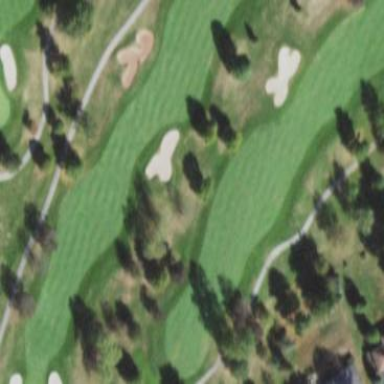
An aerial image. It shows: Golf fairway surrounded by grass.